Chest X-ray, AP view. Patient: 54 years old, sex M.
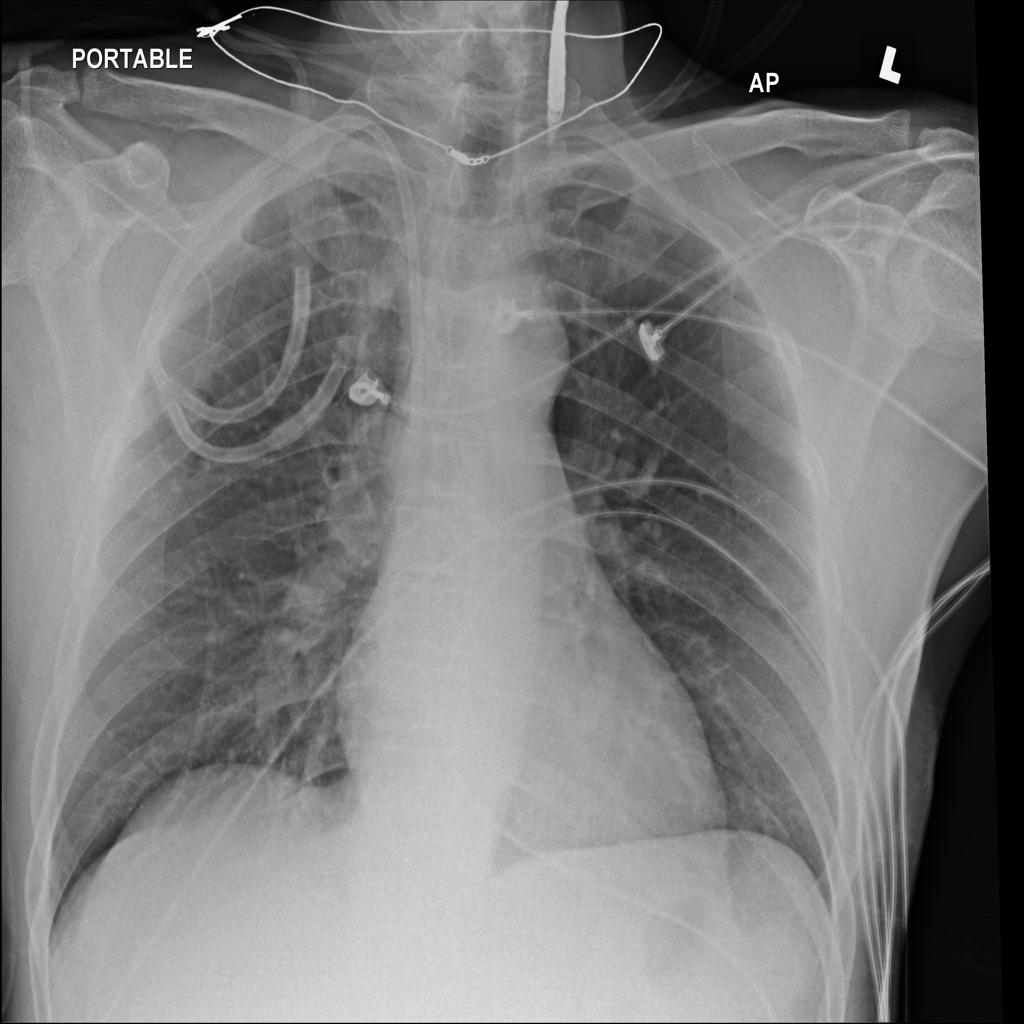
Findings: No Finding